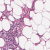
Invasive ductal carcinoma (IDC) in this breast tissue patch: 0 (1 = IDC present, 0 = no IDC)